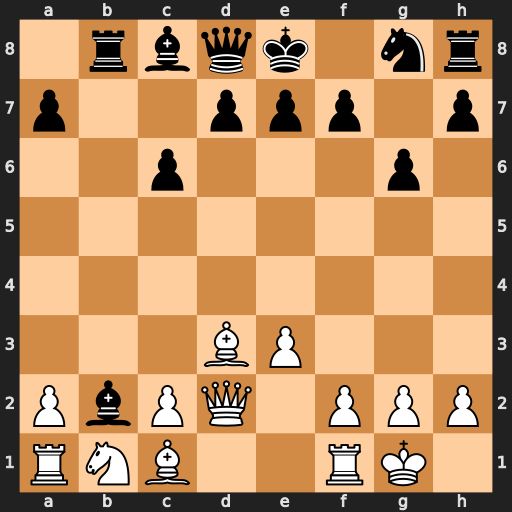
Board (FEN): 1rbqk1nr/p2ppp1p/2p3p1/8/8/3BP3/PbPQ1PPP/RNB2RK1
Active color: w
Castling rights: k
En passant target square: -
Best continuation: Bxb2 Rxb2 Qc3